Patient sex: M
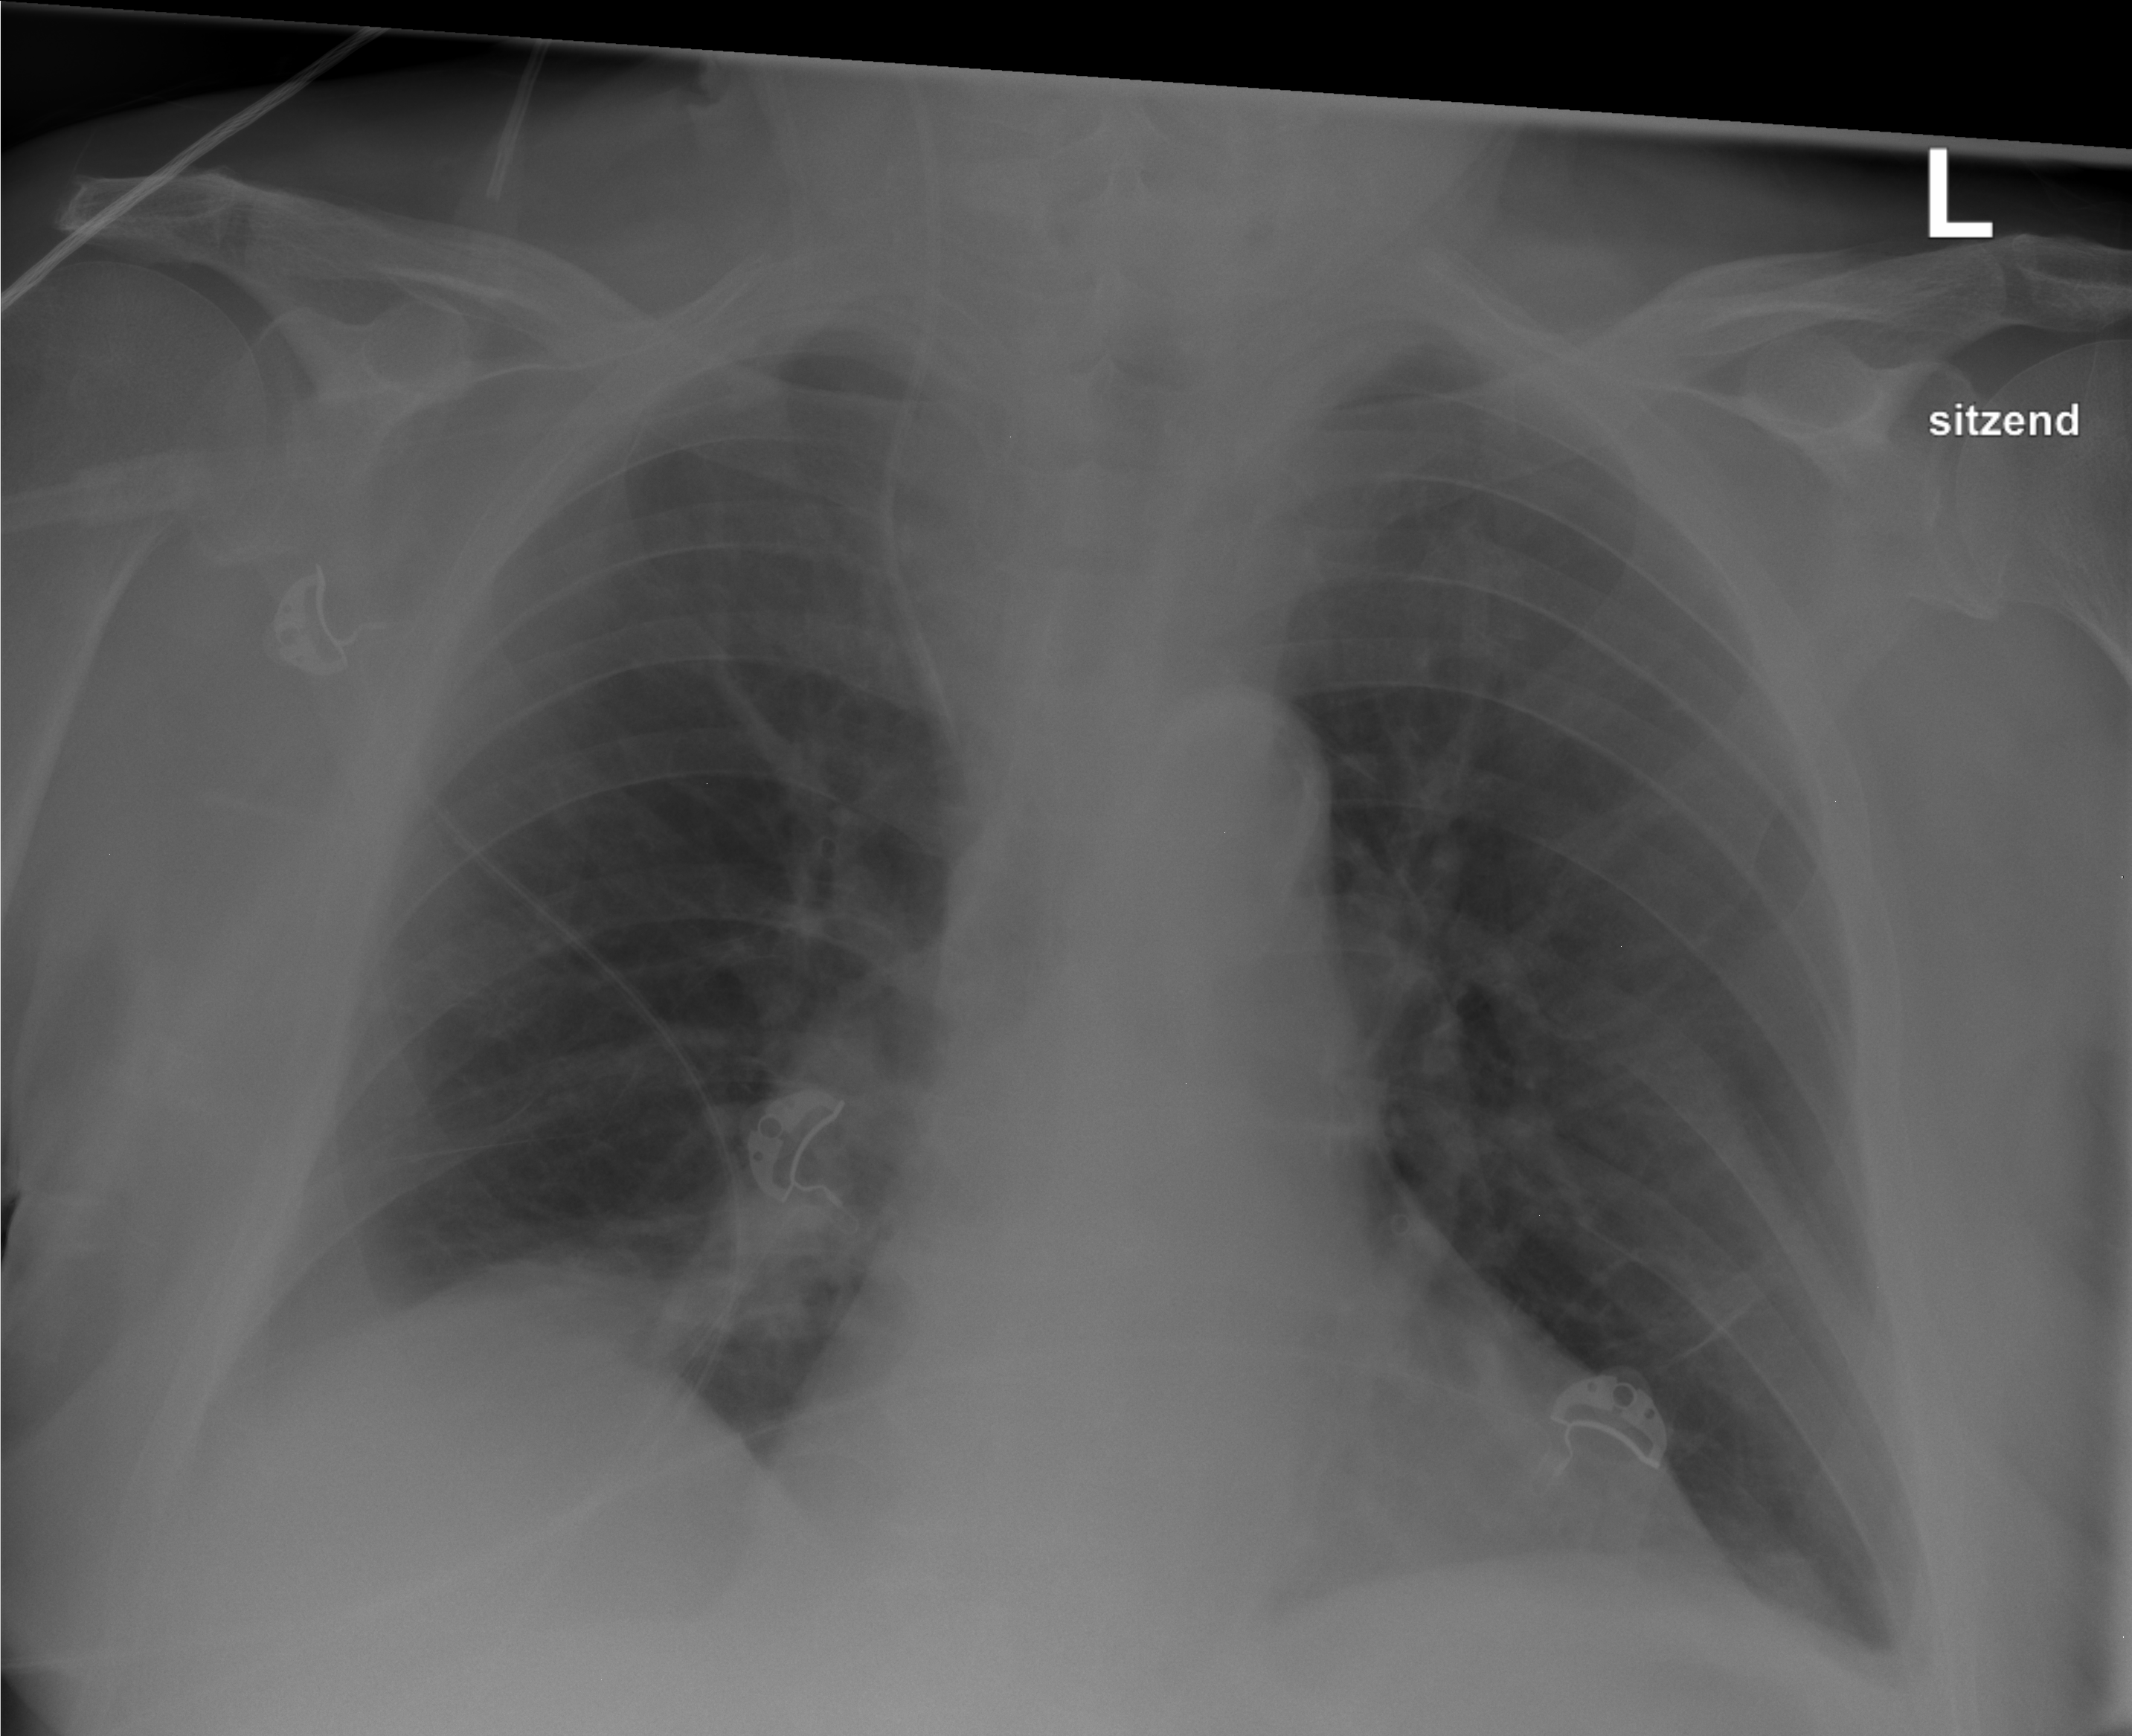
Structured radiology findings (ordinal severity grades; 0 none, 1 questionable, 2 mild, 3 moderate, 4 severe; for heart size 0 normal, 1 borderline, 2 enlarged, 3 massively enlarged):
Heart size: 2
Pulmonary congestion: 2
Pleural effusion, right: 1
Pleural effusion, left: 1
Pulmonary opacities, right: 0
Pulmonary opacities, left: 0
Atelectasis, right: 2
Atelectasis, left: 1